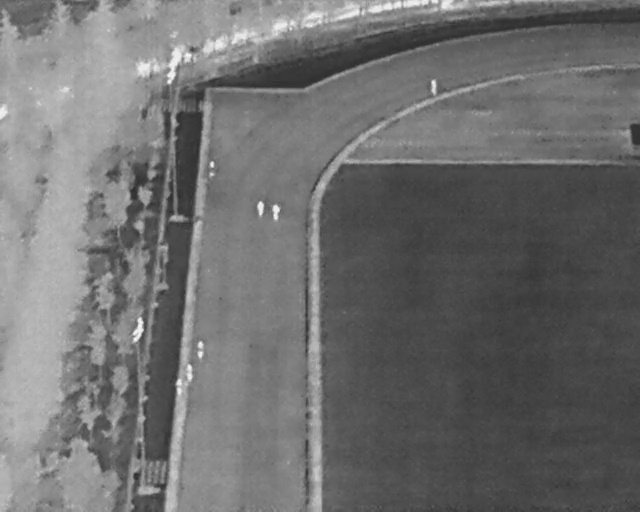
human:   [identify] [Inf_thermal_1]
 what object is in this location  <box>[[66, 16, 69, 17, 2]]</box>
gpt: <ref>1 small person at the top</ref>

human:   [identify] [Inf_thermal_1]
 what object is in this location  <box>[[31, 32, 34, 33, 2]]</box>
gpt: <ref>1 small person at the center</ref>